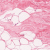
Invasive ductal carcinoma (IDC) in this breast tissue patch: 0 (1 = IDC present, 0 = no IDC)